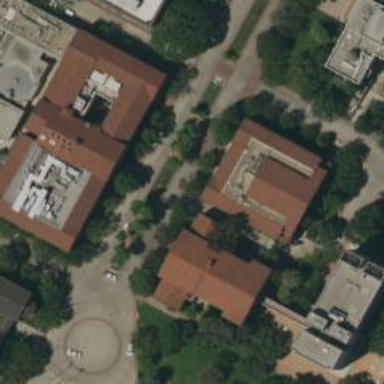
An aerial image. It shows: University building.